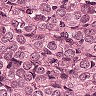
Metastatic tissue present: yes